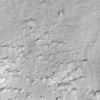
Label: not_dusty